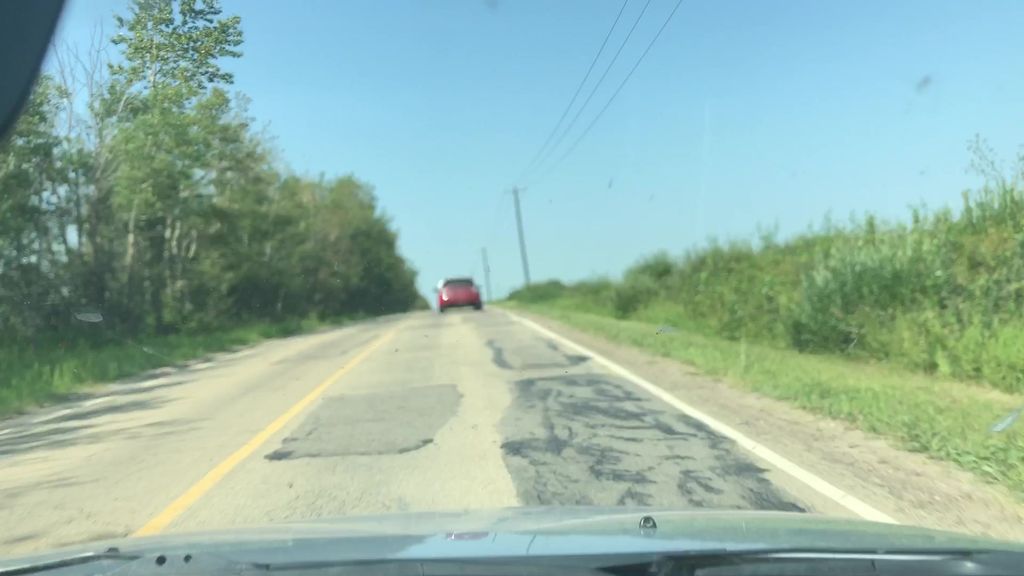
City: edmonton